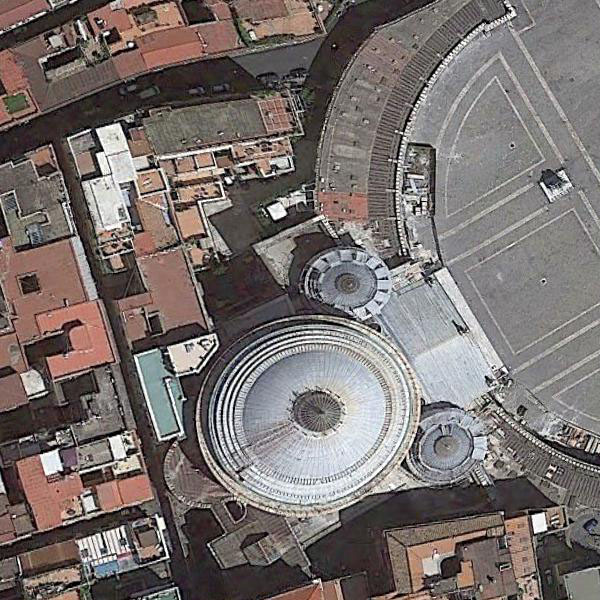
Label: Church